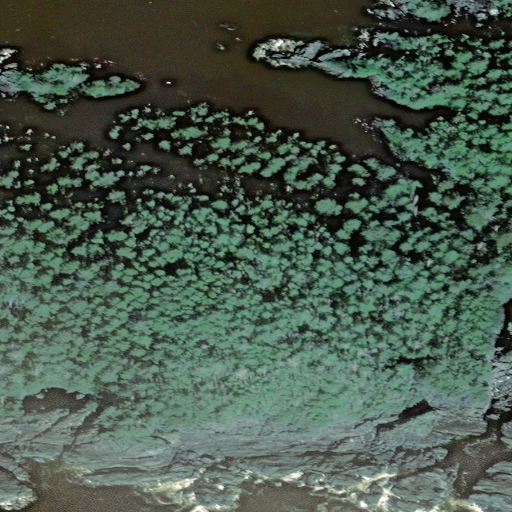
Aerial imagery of cape in Alaska named Beak Point containing only unknown